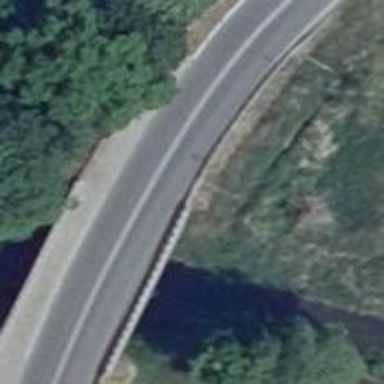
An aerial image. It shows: Secondary road crossing bridge with asphalt surface.